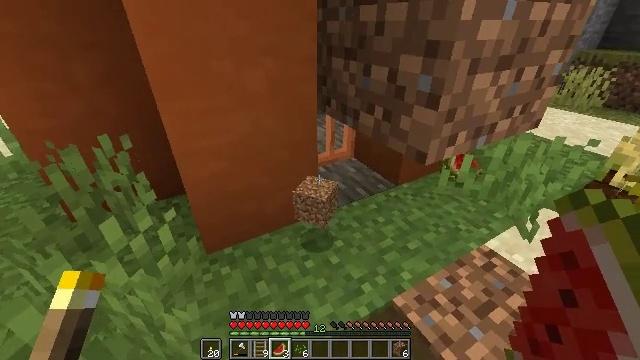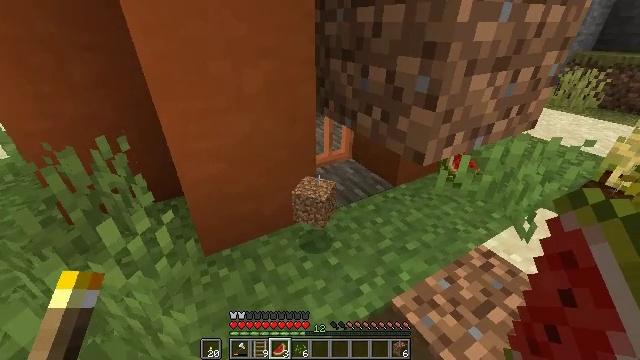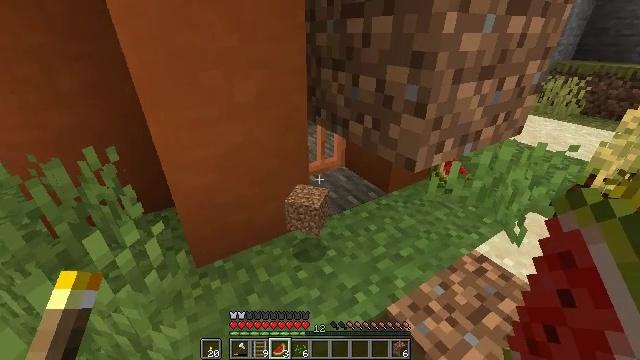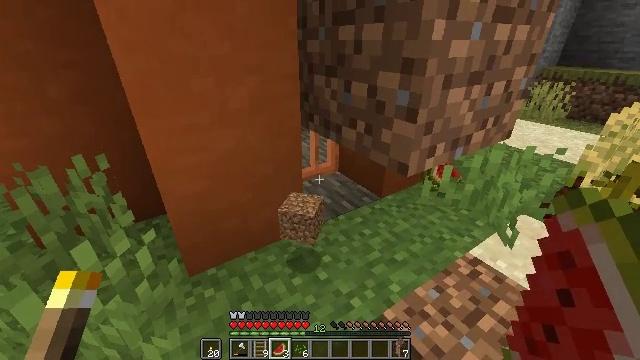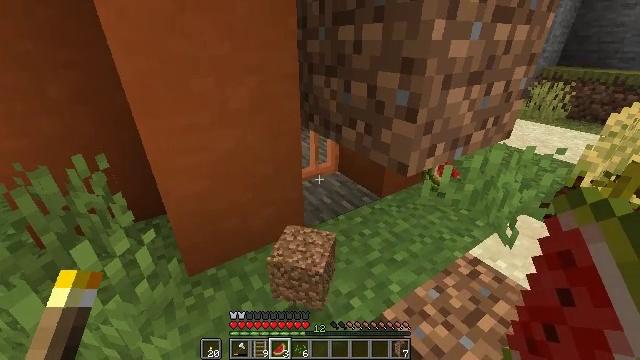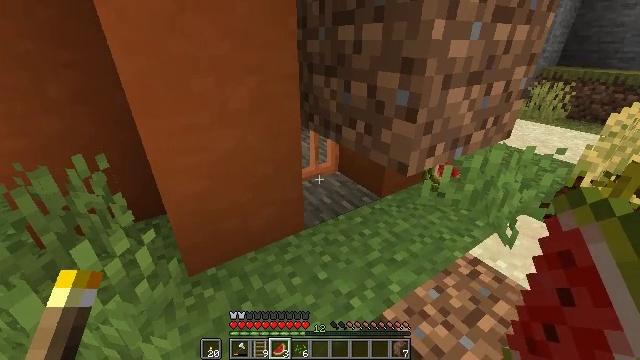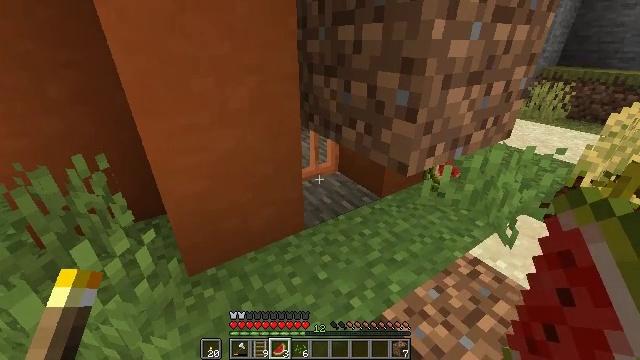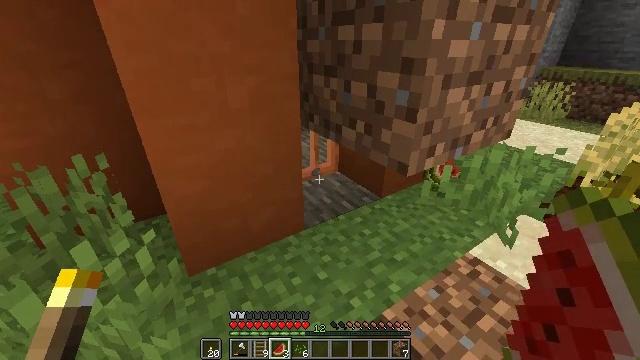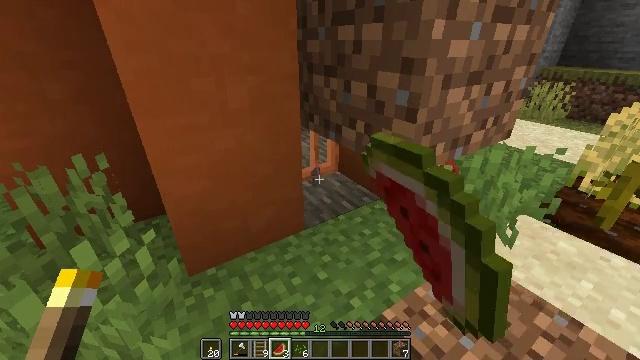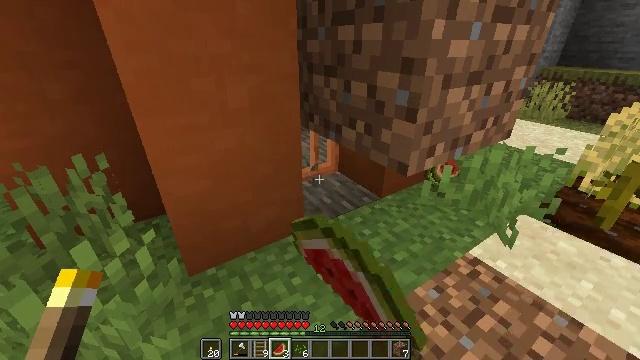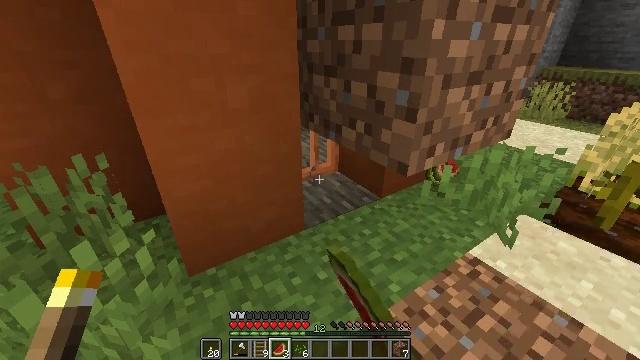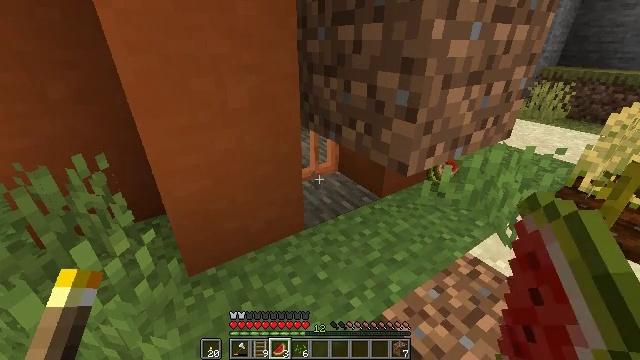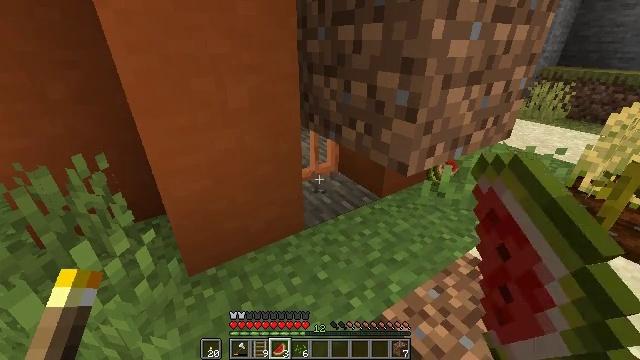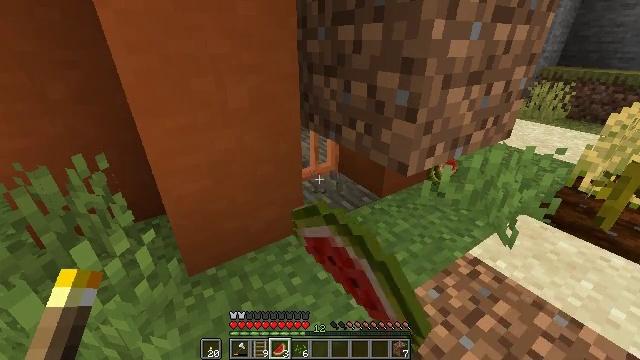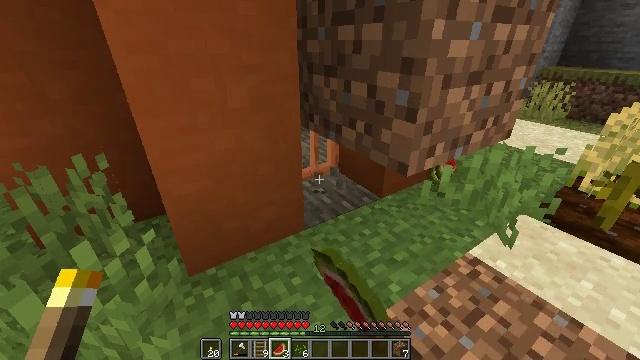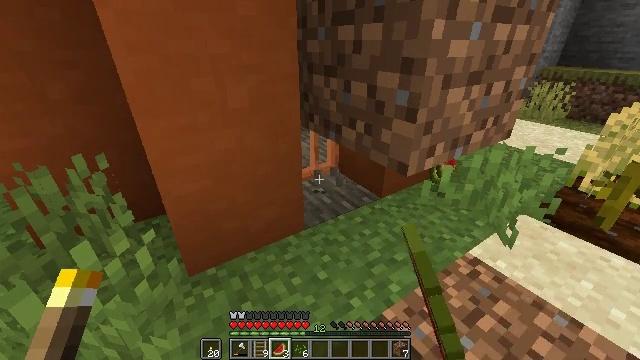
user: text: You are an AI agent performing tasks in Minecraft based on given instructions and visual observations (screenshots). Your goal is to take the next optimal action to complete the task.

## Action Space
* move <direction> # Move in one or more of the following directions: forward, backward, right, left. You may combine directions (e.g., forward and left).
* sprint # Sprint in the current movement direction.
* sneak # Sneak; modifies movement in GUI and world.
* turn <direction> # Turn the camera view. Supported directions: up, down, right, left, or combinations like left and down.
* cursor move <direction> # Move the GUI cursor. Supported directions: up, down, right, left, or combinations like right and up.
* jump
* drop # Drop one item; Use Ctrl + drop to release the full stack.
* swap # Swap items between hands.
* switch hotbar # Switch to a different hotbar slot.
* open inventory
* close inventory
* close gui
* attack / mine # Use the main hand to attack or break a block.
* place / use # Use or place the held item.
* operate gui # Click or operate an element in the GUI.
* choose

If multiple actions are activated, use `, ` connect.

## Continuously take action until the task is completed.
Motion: motion action
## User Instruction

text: Break the acacia door for entry.
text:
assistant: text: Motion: no_op
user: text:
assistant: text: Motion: turn right and up
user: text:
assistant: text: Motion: turn right and up
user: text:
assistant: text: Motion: no_op
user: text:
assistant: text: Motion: no_op
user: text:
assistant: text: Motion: no_op
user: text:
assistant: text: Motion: attack / mine
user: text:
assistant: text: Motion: attack / mine
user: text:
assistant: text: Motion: attack / mine
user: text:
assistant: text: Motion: attack / mine
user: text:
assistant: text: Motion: attack / mine
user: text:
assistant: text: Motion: attack / mine
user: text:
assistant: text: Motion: attack / mine
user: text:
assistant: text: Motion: attack / mine
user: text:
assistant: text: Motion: attack / mine
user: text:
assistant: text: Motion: attack / mine
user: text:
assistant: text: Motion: attack / mine
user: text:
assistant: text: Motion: attack / mine
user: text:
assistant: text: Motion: attack / mine
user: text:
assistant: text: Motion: attack / mine
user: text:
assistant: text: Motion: attack / mine
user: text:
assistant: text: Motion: attack / mine
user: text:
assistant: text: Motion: attack / mine
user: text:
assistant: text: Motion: attack / mine
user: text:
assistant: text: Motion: attack / mine
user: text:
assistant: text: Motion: attack / mine
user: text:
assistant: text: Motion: attack / mine
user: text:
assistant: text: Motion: attack / mine
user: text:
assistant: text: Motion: attack / mine
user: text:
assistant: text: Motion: attack / mine